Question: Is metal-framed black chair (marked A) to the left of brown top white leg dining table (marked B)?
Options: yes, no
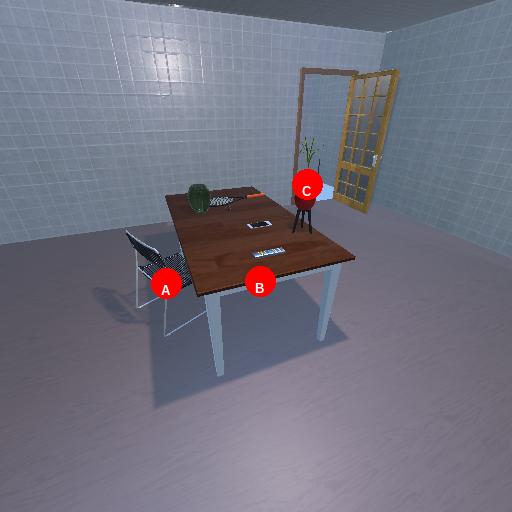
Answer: yes